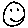
Label: smiley face